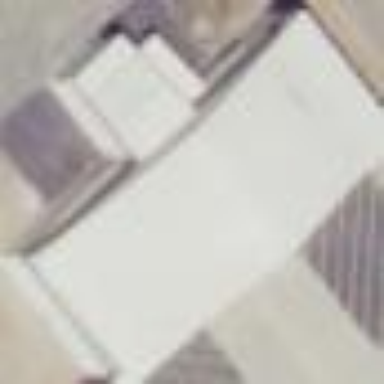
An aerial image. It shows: Hangar.